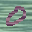
Label: 0